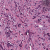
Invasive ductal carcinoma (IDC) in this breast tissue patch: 1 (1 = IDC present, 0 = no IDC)